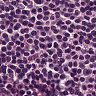
Metastatic tissue present: no